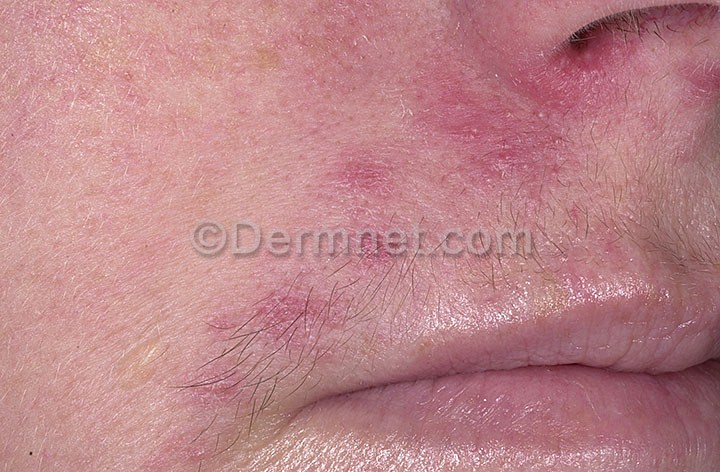
Disease: Acne and Rosacea Photos